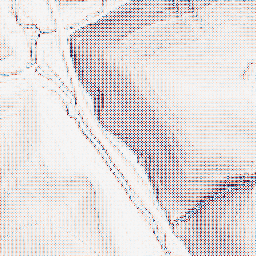
Category: wavelet
Decomposition family: wavelet_dwt
Decomposition parameters: wavelet: haar
level: 1
Upsampling method: sinc_blackman
Upsampling parameters: scale: 8
kernel_size: 8
Upsampling scale: 8